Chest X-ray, AP view. Patient: 23 years old, sex M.
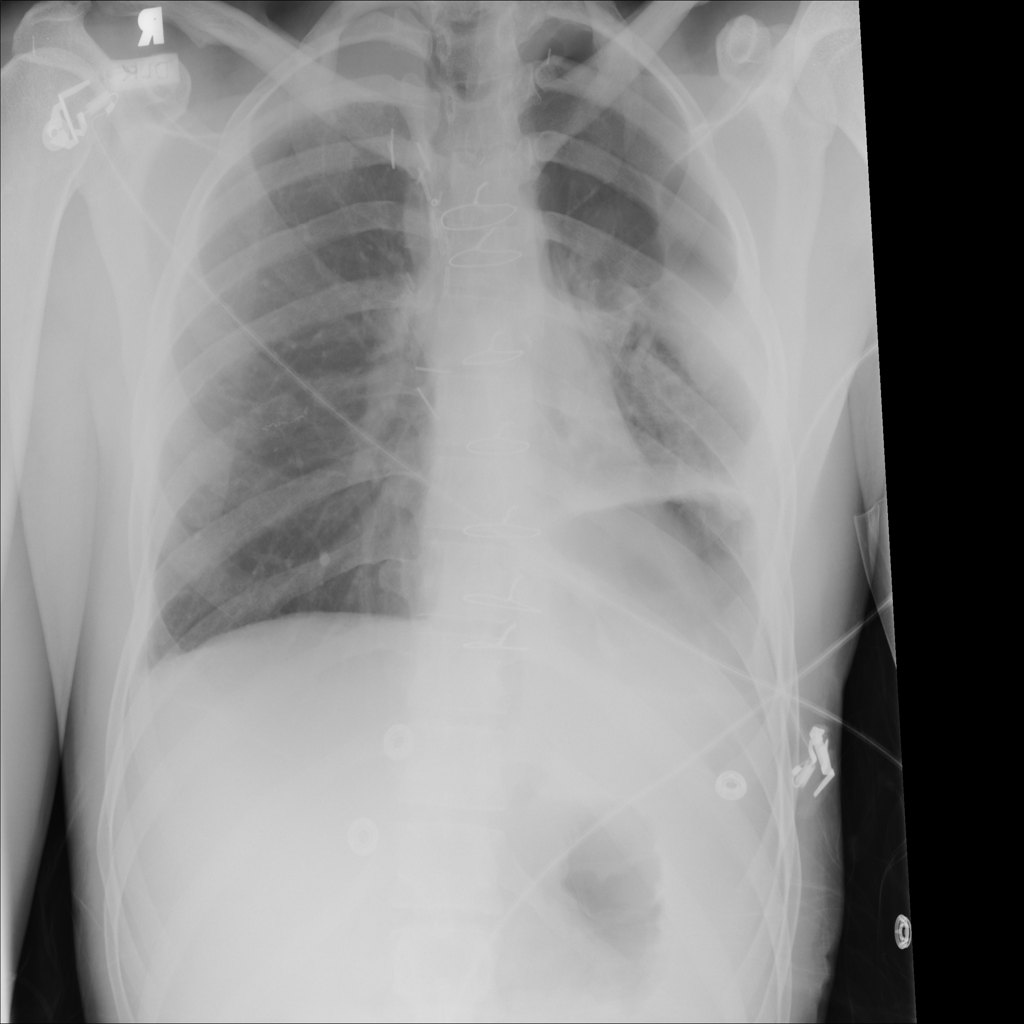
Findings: Pneumothorax